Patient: sex F, age 58
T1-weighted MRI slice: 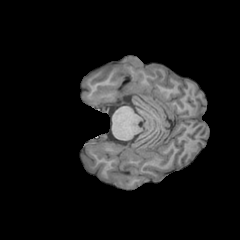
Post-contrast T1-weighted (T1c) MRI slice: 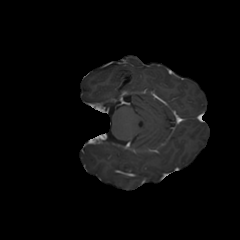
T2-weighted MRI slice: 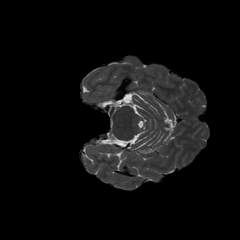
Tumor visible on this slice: no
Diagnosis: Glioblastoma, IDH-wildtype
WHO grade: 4